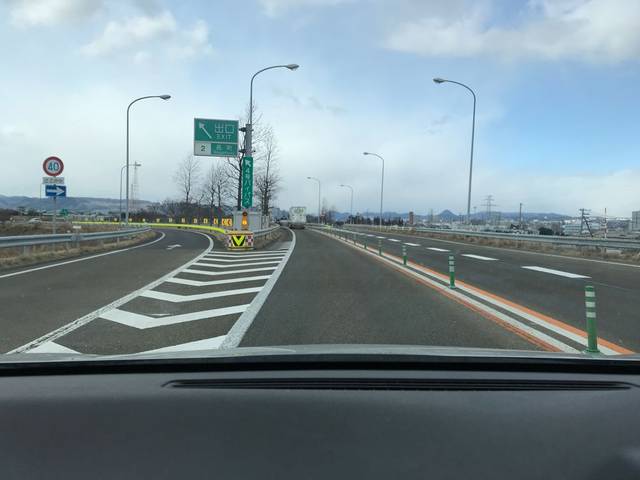
Region: Japan
Coordinates: 38.213, 140.907